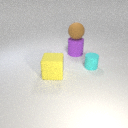
small cyan rubber cylinder to the right of large yellow rubber cube